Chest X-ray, AP view. Patient: 60 years old, sex M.
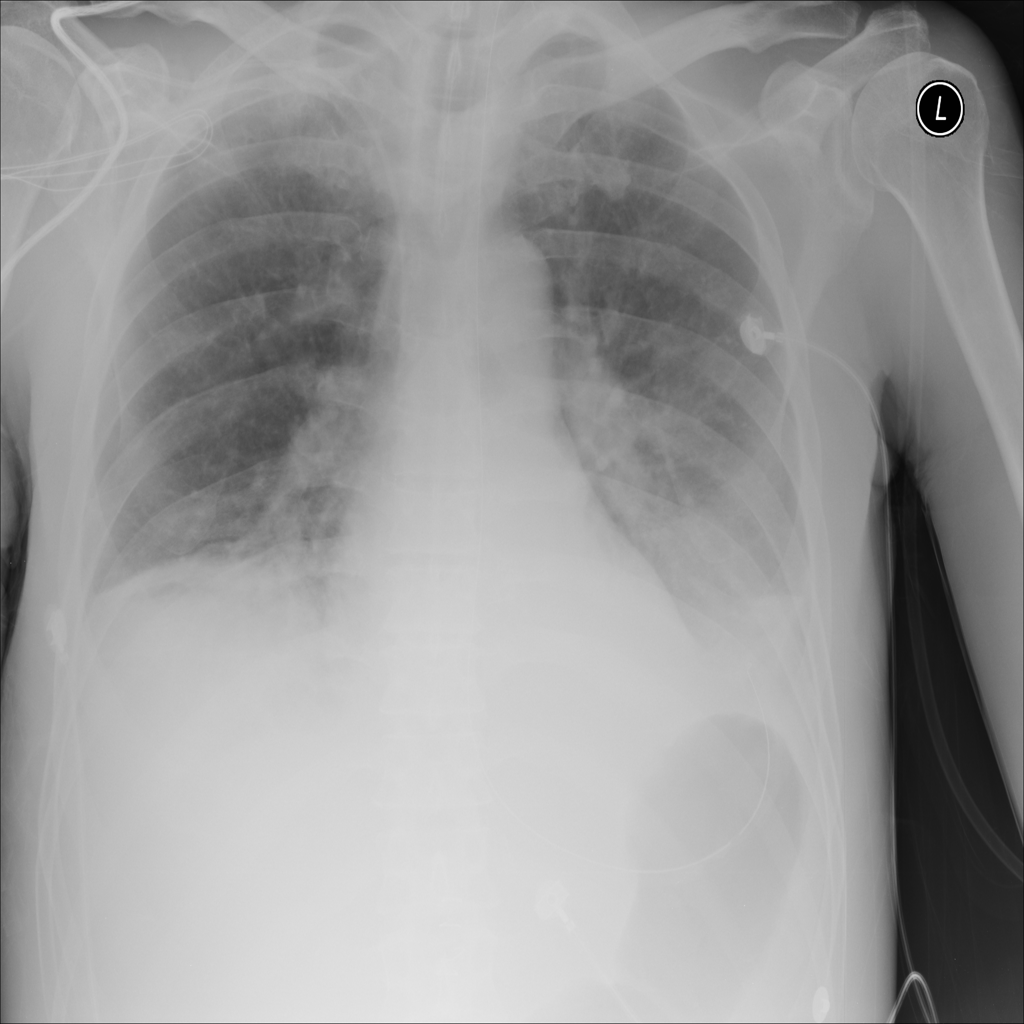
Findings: Atelectasis, Effusion